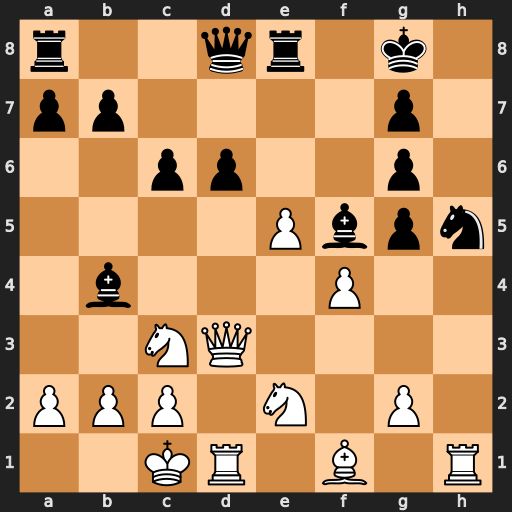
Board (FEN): r2qr1k1/pp4p1/2pp2p1/4Pbpn/1b3P2/2NQ4/PPP1N1P1/2KR1B1R
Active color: w
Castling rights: -
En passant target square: -
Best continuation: Qc4+ d5 Qxb4